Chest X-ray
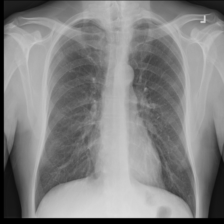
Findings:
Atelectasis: negative
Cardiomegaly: negative
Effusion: negative
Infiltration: negative
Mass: negative
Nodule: negative
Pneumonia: negative
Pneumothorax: negative
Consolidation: negative
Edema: negative
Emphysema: negative
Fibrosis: negative
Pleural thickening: negative
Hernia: negative